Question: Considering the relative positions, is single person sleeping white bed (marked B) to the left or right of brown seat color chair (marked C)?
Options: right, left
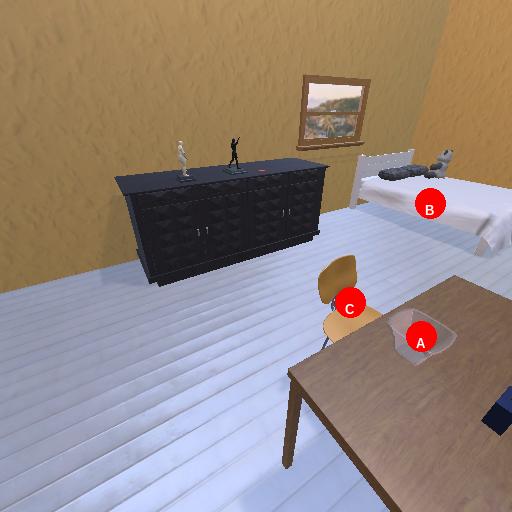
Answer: right